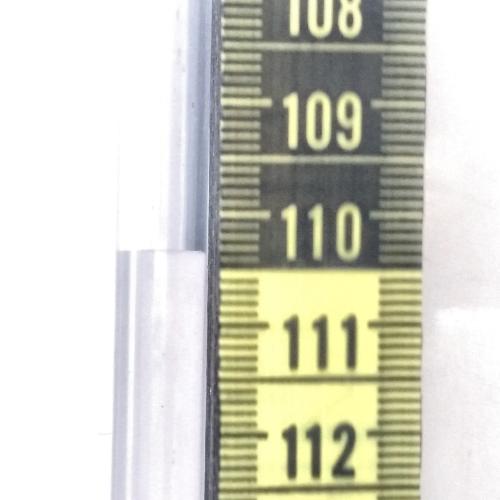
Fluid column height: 110.3 cm